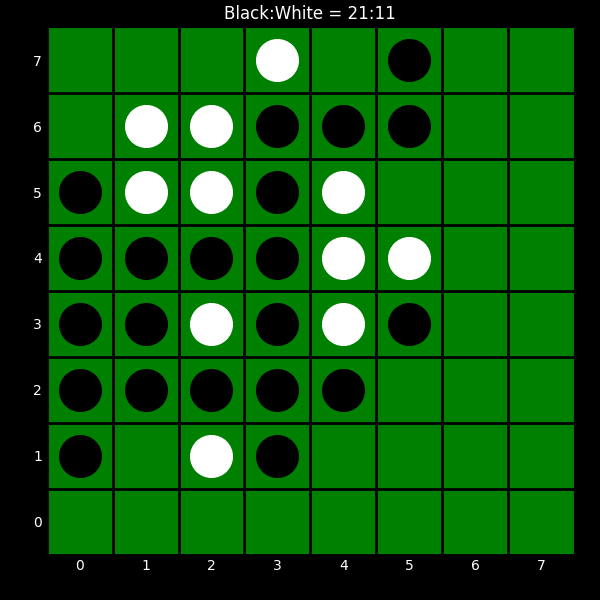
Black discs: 21
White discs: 11